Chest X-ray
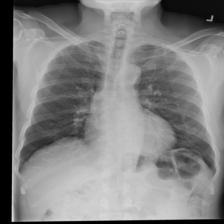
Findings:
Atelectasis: negative
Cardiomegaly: negative
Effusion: negative
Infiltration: negative
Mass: negative
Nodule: negative
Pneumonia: negative
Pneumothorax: negative
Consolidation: negative
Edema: negative
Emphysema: negative
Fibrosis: negative
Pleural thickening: negative
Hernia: negative